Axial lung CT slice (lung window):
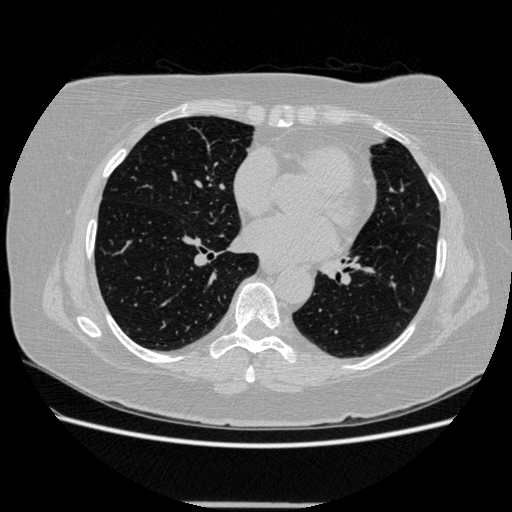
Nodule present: no